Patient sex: M
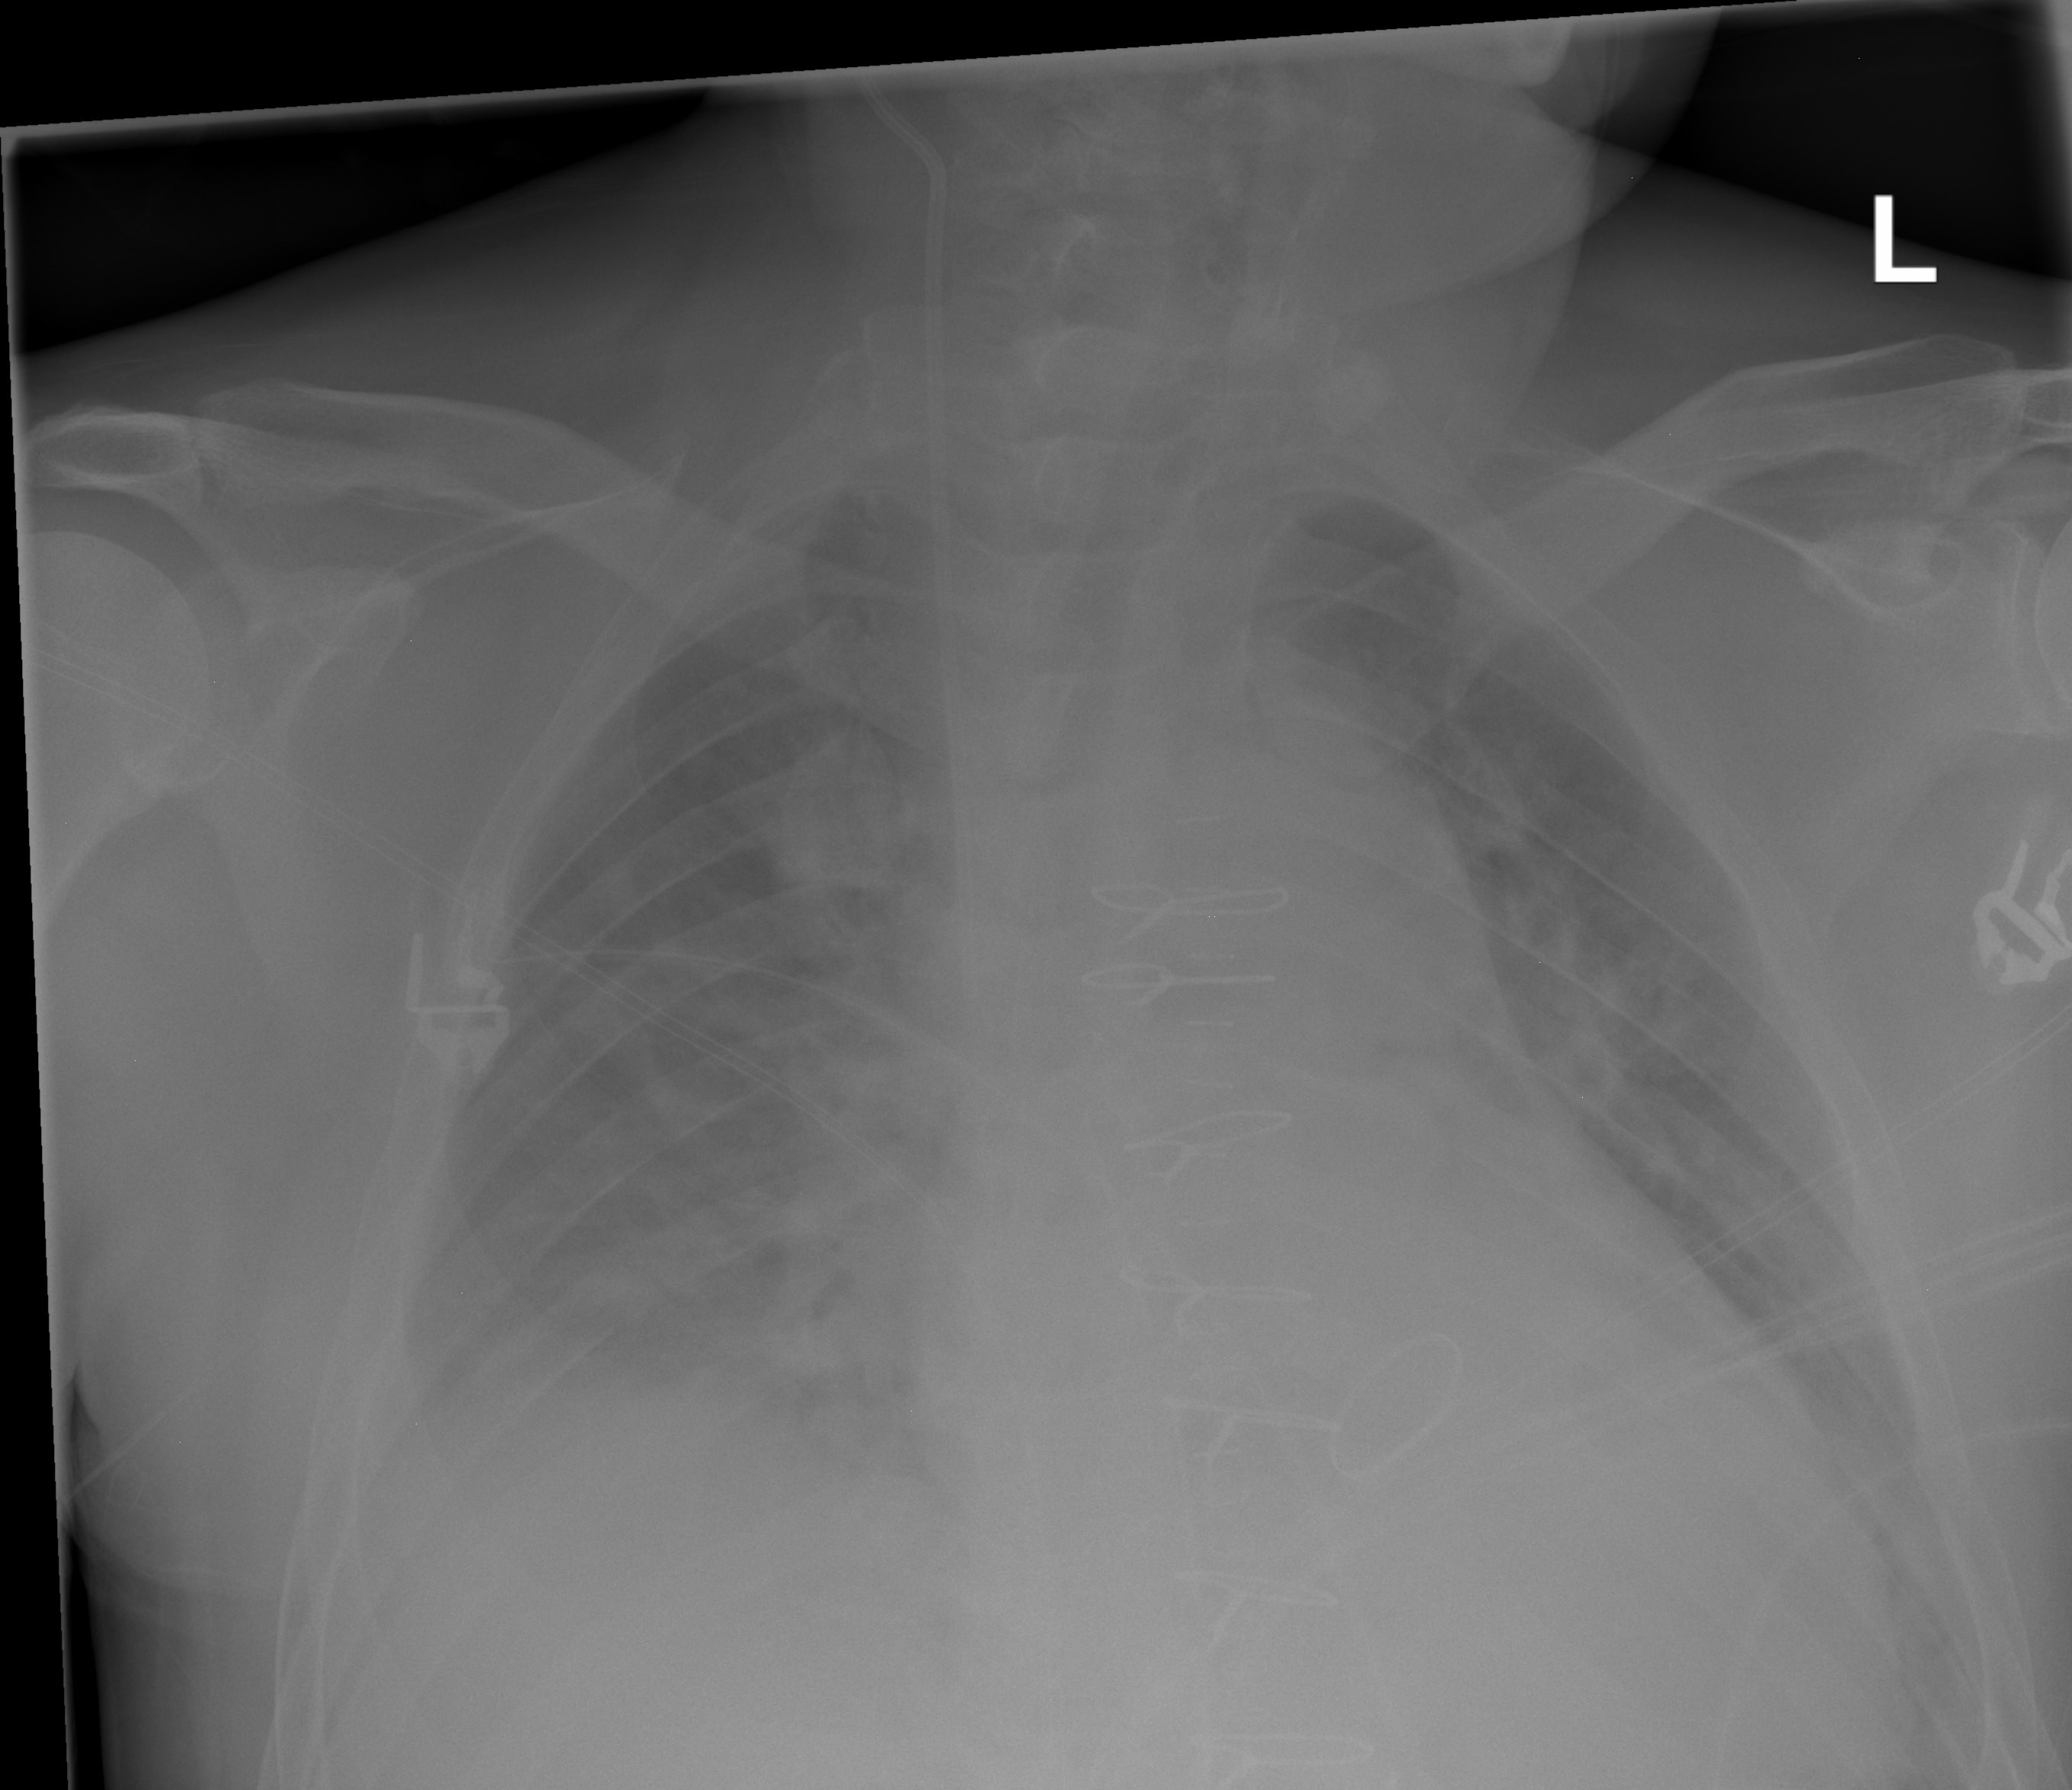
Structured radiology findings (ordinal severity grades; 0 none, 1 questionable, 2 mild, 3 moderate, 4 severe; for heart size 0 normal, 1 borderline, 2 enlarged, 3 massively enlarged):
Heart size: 2
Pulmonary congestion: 2
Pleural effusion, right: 2
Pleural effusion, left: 0
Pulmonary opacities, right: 2
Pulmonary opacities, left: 1
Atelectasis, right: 2
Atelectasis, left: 2